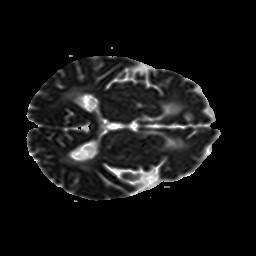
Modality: ADC
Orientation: axial
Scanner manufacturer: philips
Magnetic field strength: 1.5 T
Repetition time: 2.868 s
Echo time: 0.06241 s